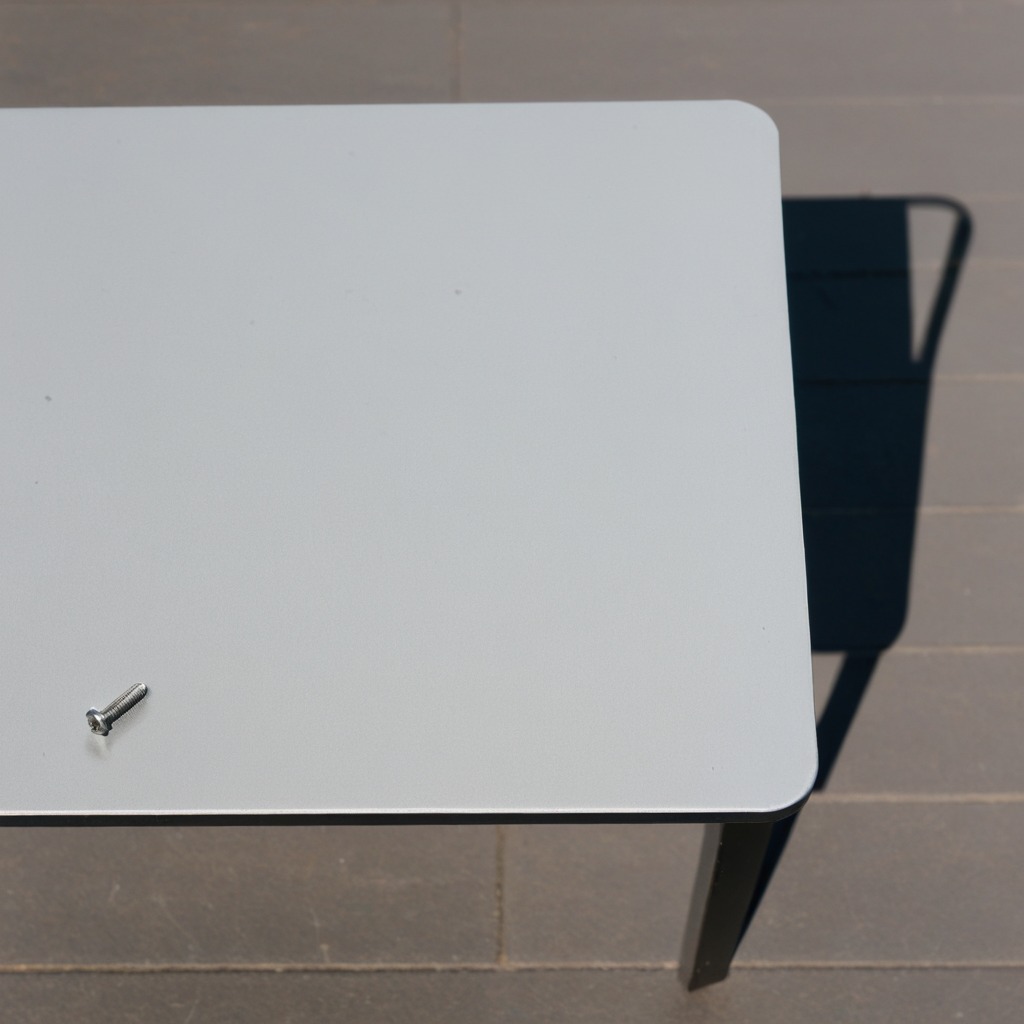
A metal screw is lying on the table.